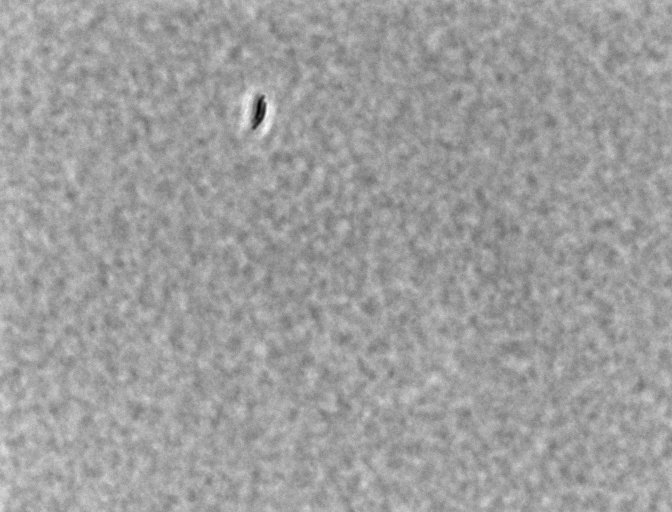
Bacillus coagulans